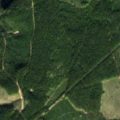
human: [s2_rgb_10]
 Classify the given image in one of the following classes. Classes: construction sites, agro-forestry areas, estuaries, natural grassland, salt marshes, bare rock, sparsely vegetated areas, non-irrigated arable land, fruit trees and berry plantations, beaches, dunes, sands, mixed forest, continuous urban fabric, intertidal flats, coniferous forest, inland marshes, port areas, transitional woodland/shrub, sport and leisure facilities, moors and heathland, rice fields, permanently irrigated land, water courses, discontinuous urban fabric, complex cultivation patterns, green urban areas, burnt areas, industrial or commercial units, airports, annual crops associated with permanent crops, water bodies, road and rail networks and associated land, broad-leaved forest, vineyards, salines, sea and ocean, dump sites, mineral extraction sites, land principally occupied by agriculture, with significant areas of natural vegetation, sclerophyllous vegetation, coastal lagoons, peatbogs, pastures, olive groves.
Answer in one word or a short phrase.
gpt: coniferous forest, transitional woodland/shrub